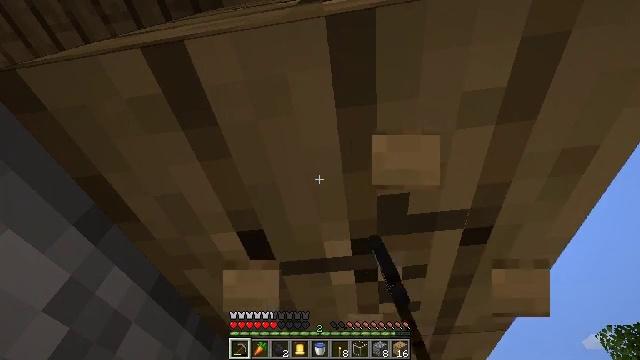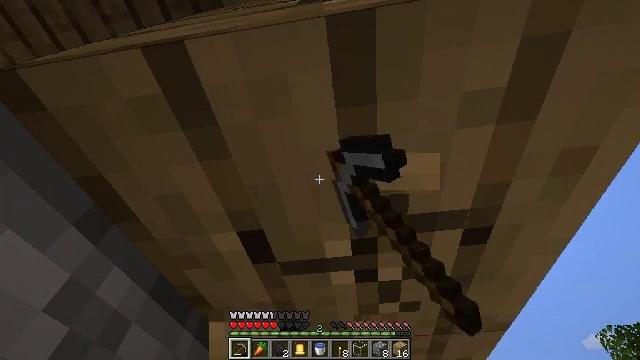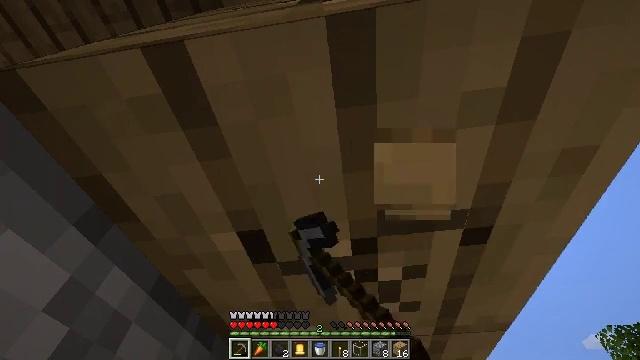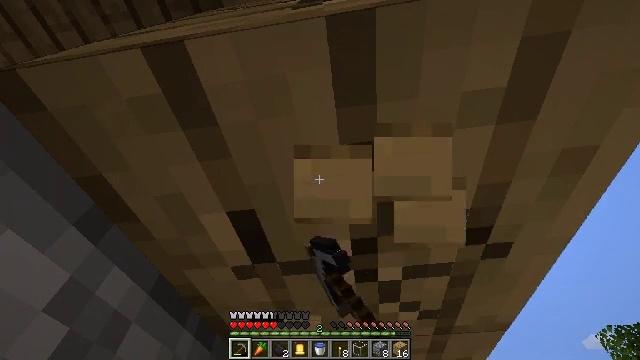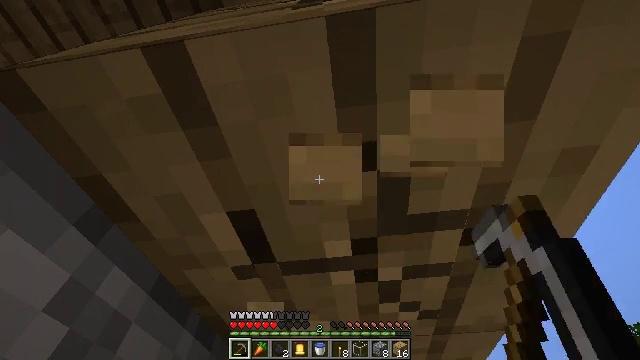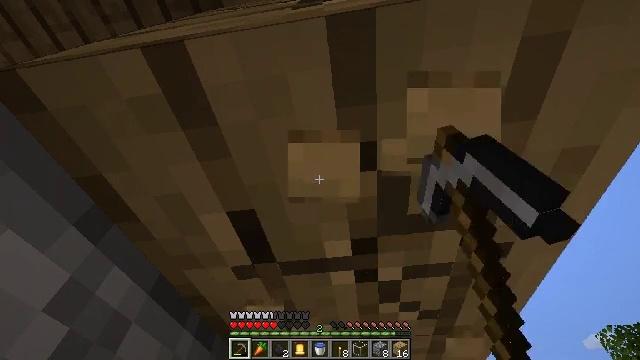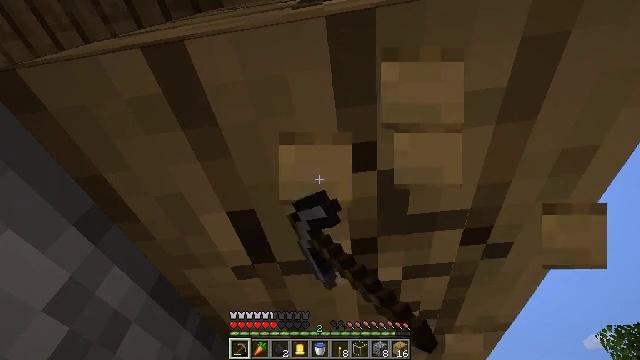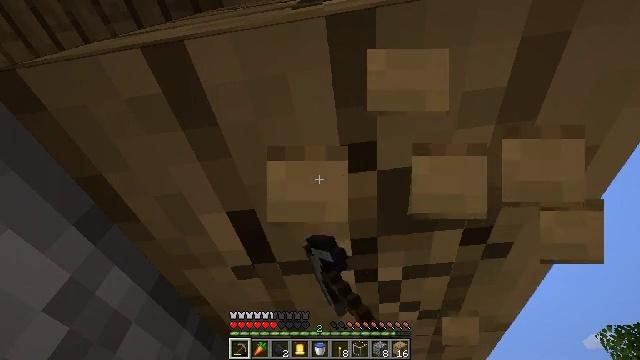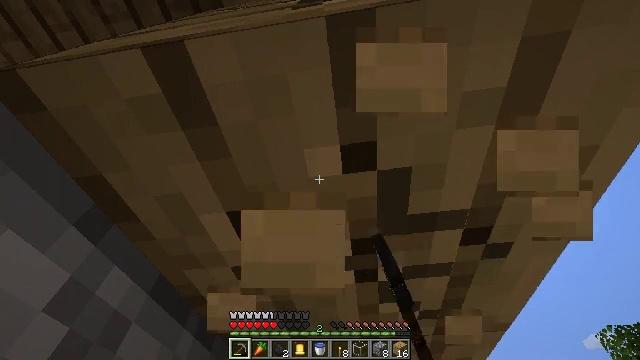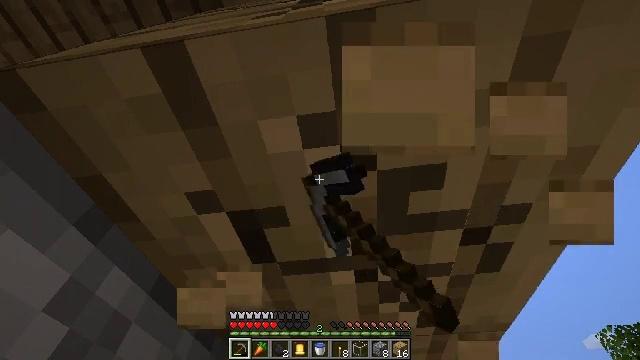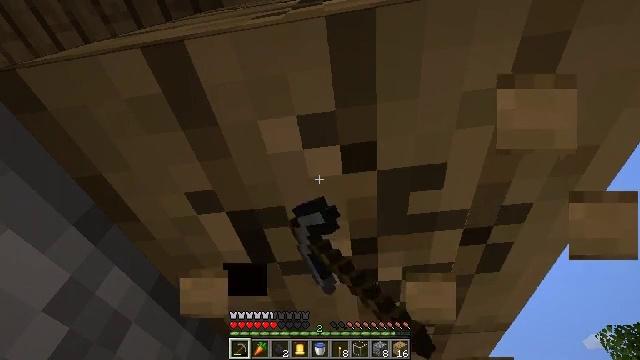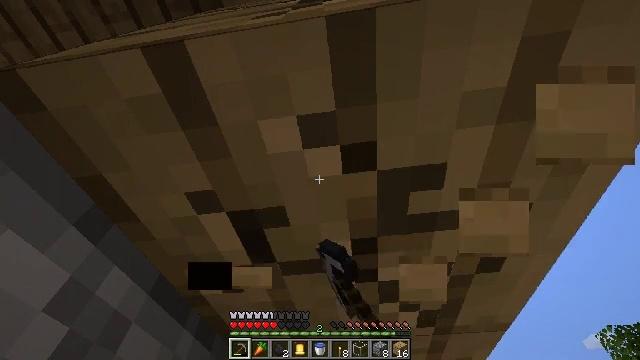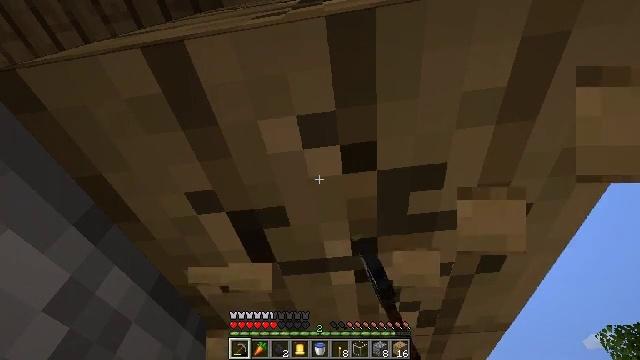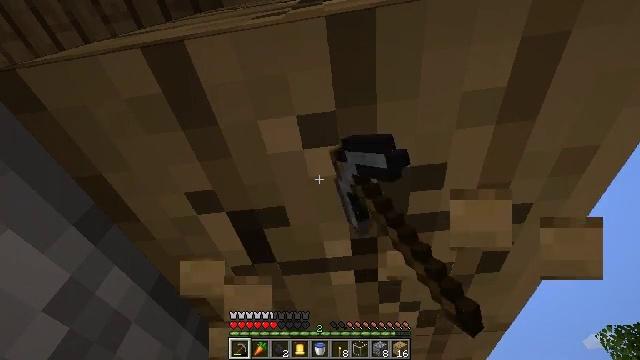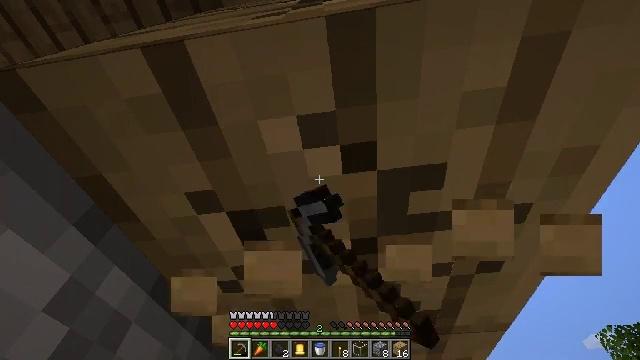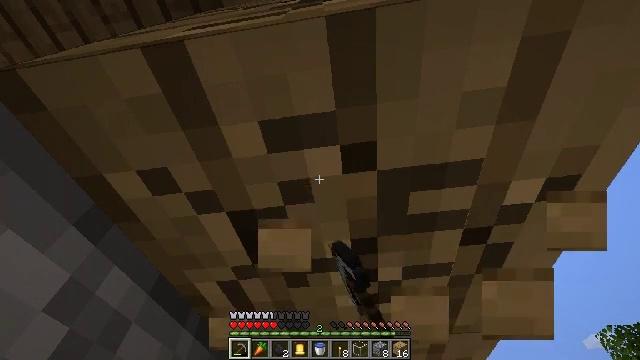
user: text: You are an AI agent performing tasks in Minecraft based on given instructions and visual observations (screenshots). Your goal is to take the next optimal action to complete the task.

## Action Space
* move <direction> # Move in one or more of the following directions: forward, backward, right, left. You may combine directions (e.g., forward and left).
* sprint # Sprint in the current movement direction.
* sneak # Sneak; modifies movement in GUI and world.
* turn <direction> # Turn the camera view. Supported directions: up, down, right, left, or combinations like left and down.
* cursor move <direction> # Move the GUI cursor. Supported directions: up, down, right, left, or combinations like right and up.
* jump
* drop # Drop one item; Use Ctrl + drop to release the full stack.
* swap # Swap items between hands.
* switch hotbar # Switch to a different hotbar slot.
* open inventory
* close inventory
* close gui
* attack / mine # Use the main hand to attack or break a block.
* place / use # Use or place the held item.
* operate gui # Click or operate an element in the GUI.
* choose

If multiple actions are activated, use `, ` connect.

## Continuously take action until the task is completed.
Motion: motion action
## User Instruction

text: Attack the oak planks to recycle it.
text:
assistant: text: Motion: attack / mine
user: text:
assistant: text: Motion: attack / mine
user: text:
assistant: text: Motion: attack / mine
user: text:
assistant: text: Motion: attack / mine
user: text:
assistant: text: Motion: attack / mine
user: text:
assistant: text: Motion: attack / mine
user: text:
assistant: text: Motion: attack / mine
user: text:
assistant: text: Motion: attack / mine
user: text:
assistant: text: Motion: attack / mine
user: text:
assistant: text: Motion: attack / mine
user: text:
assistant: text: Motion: attack / mine
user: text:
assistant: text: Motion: attack / mine
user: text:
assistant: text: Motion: attack / mine
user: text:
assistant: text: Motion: attack / mine
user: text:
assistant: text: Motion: attack / mine
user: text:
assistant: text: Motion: attack / mine
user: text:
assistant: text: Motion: attack / mine
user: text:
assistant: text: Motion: attack / mine
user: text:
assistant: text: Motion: attack / mine
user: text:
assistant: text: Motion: attack / mine
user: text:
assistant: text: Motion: attack / mine
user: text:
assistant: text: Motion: attack / mine
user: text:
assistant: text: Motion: attack / mine
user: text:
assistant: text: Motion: attack / mine
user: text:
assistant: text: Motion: attack / mine
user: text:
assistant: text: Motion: attack / mine
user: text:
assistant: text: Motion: attack / mine
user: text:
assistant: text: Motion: attack / mine
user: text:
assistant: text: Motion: attack / mine
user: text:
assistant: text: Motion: attack / mine